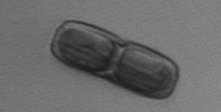
Label: Ephemera